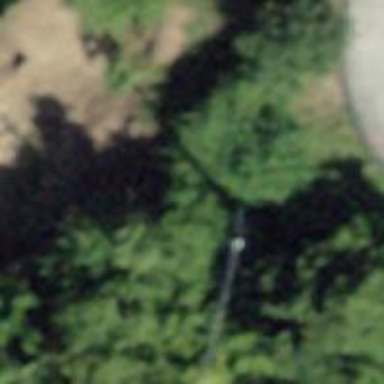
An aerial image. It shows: Minor power line.